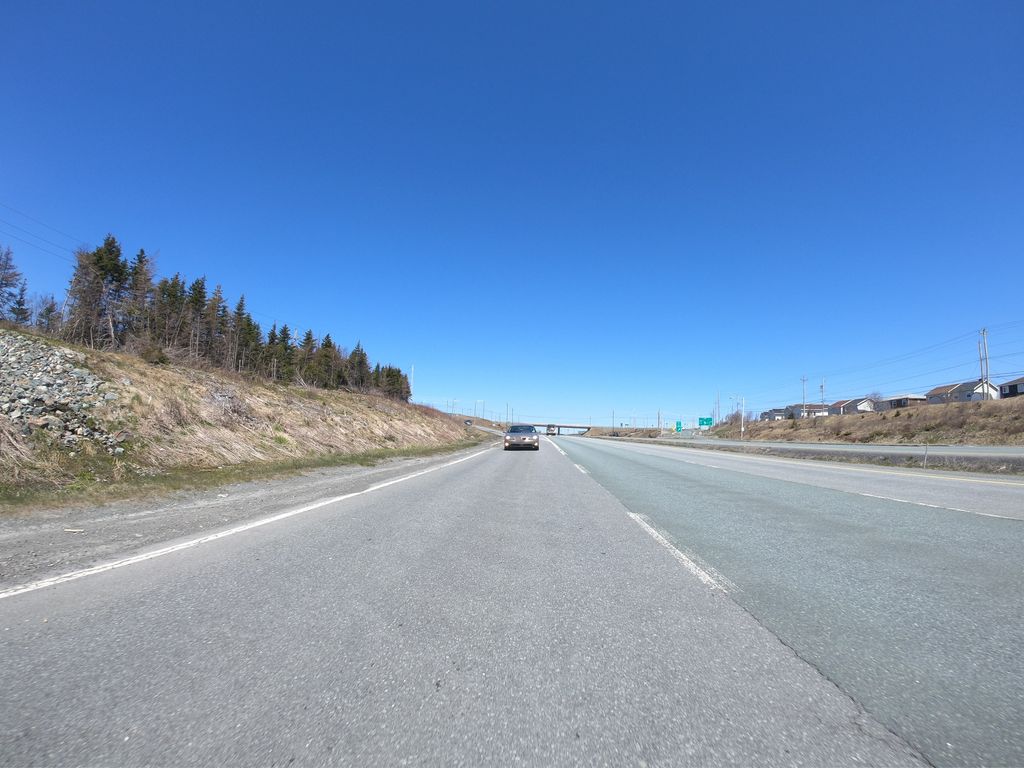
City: st_johns